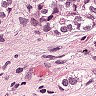
Metastatic tissue present: yes